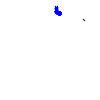
Particle: electron